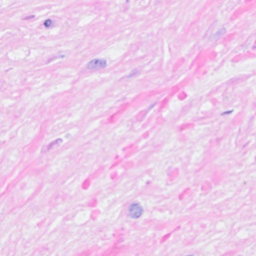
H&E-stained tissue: Breast